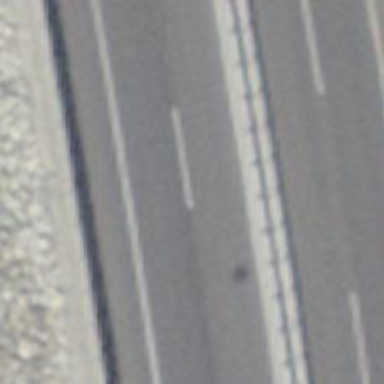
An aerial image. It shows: Motorway.